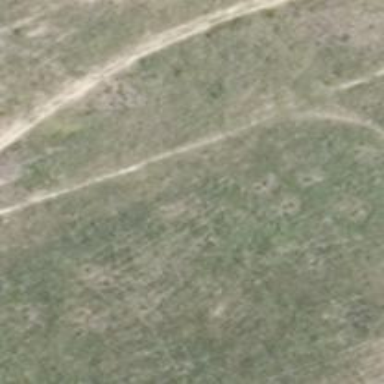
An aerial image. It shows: Path covered with grass.